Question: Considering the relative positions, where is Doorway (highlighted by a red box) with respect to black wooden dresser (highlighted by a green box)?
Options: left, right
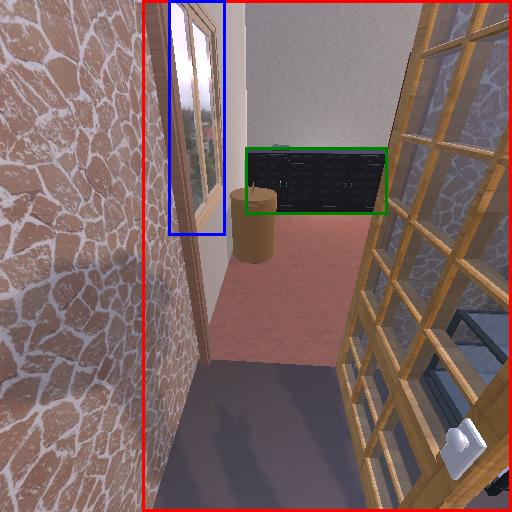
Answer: left